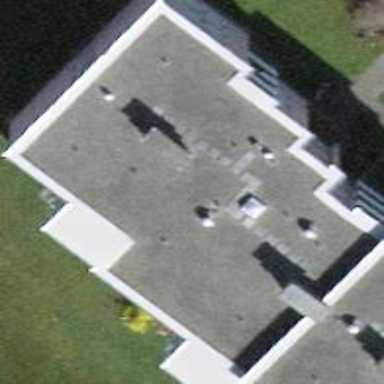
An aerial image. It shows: Building with flat roof.